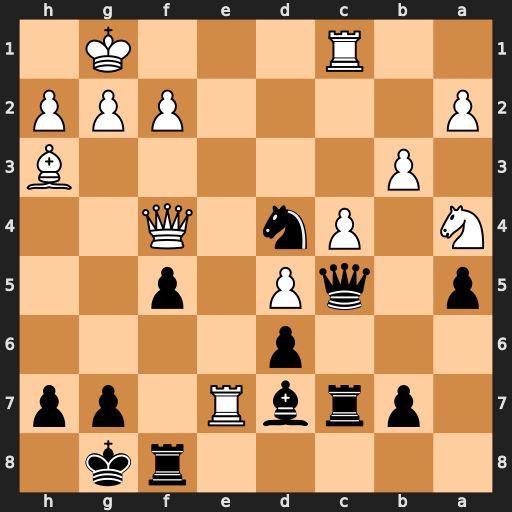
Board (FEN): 5rk1/1prbR1pp/3p4/p1qP1p2/N1Pn1Q2/1P5B/P4PPP/2R3K1
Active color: b
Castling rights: -
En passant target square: -
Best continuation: Bxa4 Rxc7 Ne2+ Kf1 Nxf4 Rxc5 dxc5